Interaction volume radius: 5 \u00c5
Interaction volume height: 15 \u00c5
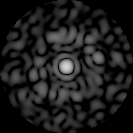
Disorder parameter: 0.8432